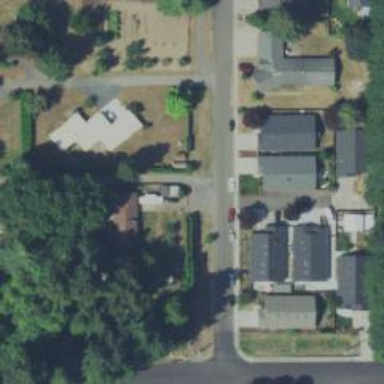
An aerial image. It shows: Residential road with sidewalk on the left.